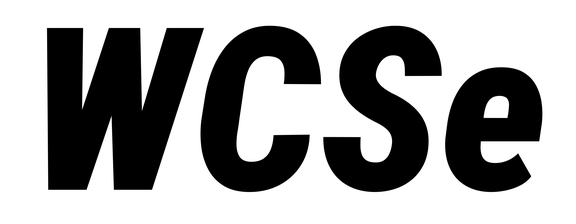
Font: Roboto-Italic_Condensed_Black_Italic